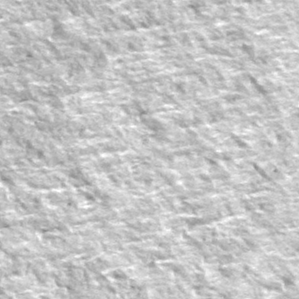
Label: frost